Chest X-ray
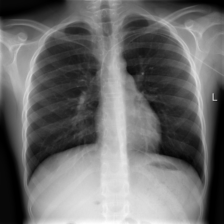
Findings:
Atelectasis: negative
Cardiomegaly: negative
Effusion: negative
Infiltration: positive
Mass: negative
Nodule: positive
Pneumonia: negative
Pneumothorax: negative
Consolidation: negative
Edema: negative
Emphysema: negative
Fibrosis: negative
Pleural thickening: negative
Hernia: negative